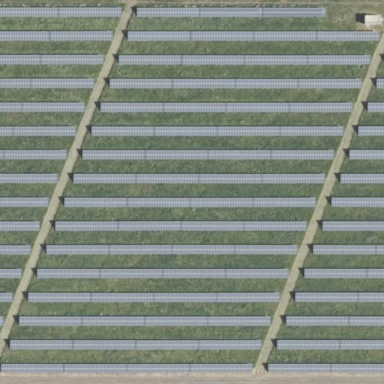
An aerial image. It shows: Solar power generator utilizing photovoltaic technology with solar photovoltaic panels.